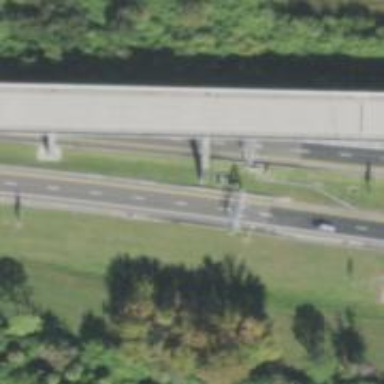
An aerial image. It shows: Toll gantry on the road.